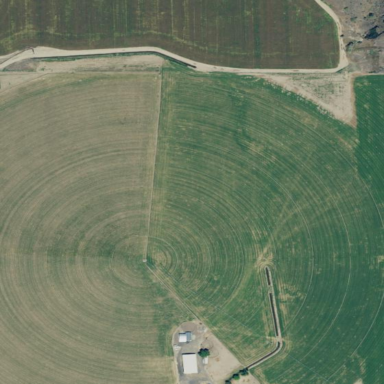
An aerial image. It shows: Farmland with pivot irrigation system.